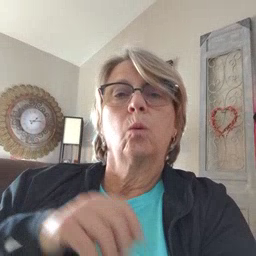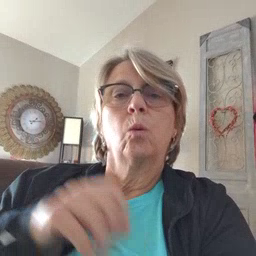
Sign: radio